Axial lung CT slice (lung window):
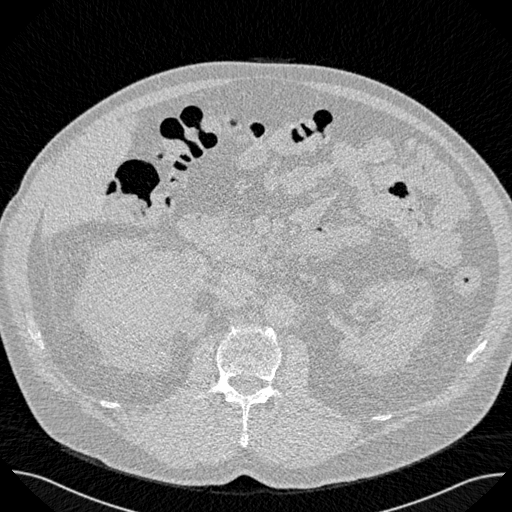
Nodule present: no